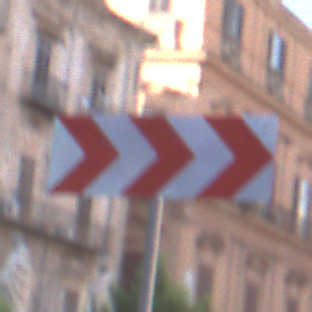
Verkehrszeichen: RichtungstafelnInKurvenGrossLinks
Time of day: SunriseSunset
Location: Outdoor (Urban)
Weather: PartlyCloudy
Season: NotSpecified
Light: Natural